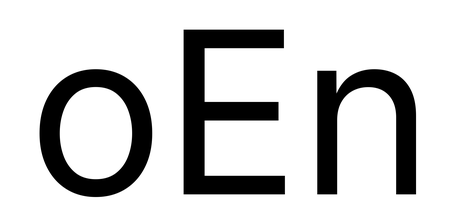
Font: Inter_Regular